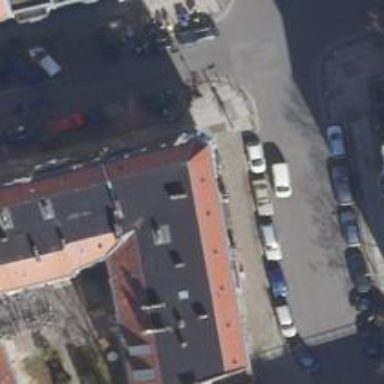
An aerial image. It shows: Transport office.